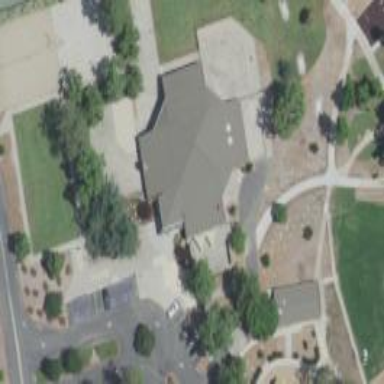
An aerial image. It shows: Community centre building.